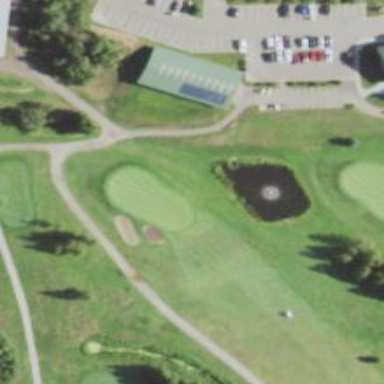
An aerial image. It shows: Well-maintained asphalt path suitable for golfing. The path has grade1 tracktype.